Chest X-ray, PA view. Patient: 31 years old, sex F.
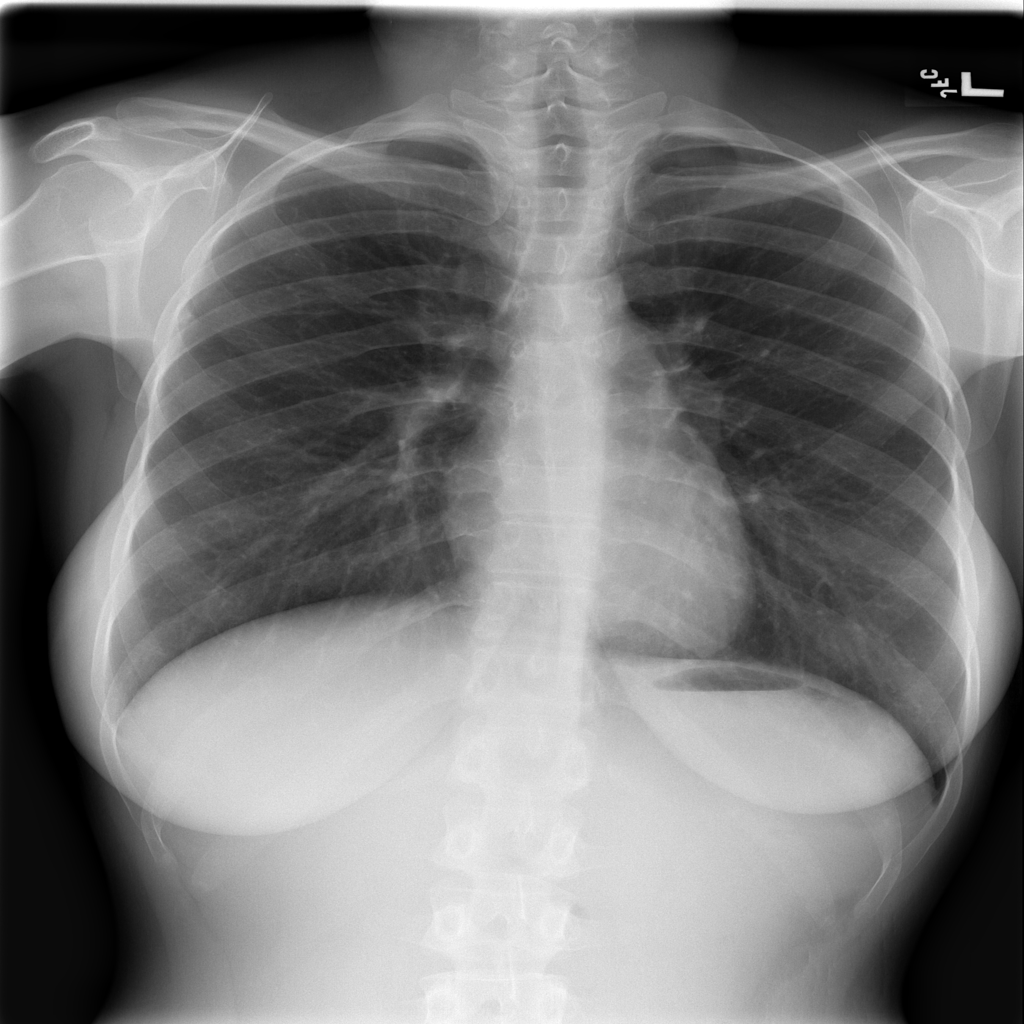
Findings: Pleural_Thickening